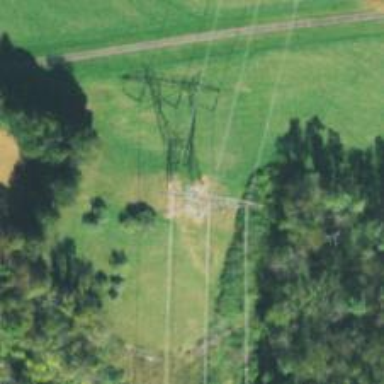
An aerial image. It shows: Lattice structure tower used for power transmission.